Question: for some time I'm struggling to find the solution to this, I've searched google, stackoverflow but couldn't solve this.
I have 2 view controllers (let's call them VC1 and VC2), I can change between them with no problem. To present VC2 I use:
'''
UIStoryboard* storyboard = [UIStoryboard storyboardWithName:@"MainStoryboard" bundle:nil];
UINavigationController* ctrl = [storyboard instantiateViewControllerWithIdentifier:@"histListID"];
[self presentViewController:ctrl animated:YES completion:nil];
'''
To get back to VC1 I use:
'''
- (IBAction)backPressed:(id)sender {
[self dismissViewControllerAnimated:YES completion:nil];
}
'''
VC2 contains a Table View and after I delete some cell if I try to get back to VC1 I get EXC_BAD_ACCESS (code = 1). I've never had to handle this before and I know it may have to do with something somewhere in my code. But I don't really know how to interpret it. Does it have something to do with my tableView? Am I doing something wrong when dismissing the controller?

If you need more code please ask, I really need to solve it.
PS: I have ARC turned on.
EDIT: Code used to delete cell
'''
[self deleteItemAt:chosenItem];
[tableView reloadData];
'''
Basically what deleteItemAt does is delete some objects from arrays:
'''
- (void)deleteItemAt:(int)index
{
[self.histModel deleteFileAtIndex:index];
if ([self isWeekSelected]) {
[self updateWeekDic];
}else{
[self updateMonthDic];
}
[callout dismissAnimated:YES];
}
'''
Sorry if it doesn't do it correctly I didn't wrote that part of the code, but I don't think it has to do with deleting the cell.
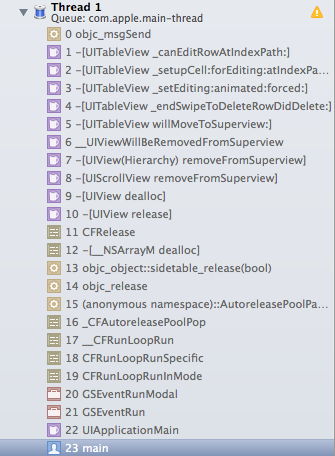
Answer: Whenever you dismiss a viewController make sure to set all delegates to nil. The stack trace is showing a lot of objects being released and then tableview delegate callbacks. I suspect from this that its trying to call '[delegate canEditCellAtRowindex]' but the viewController has been dismissed and is no longer in the stack.
e.g.
'''
[tableView setDelegate:nil];
[tableView setDataSource:nil];
'''